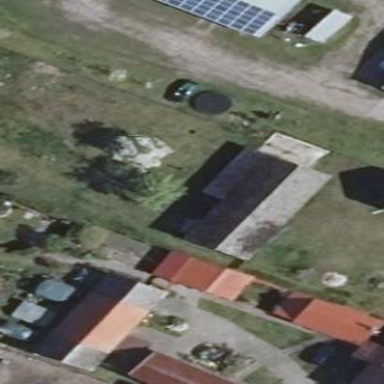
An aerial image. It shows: Building with gabled roof that is dark grey in color. The roof is oriented along the structure.